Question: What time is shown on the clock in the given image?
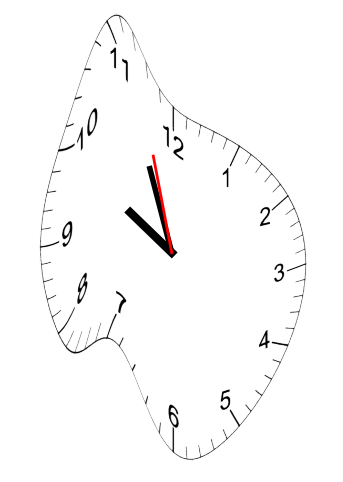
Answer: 09:55:57